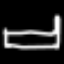
Label: bed